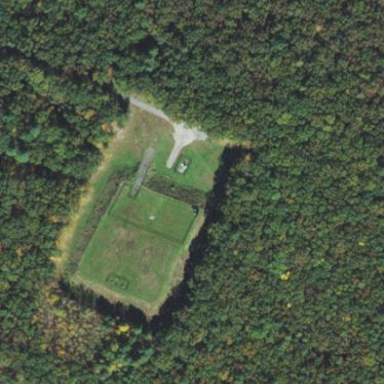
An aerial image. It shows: Building with grassy surface and storage tank. The tank contains water and is fenced off.